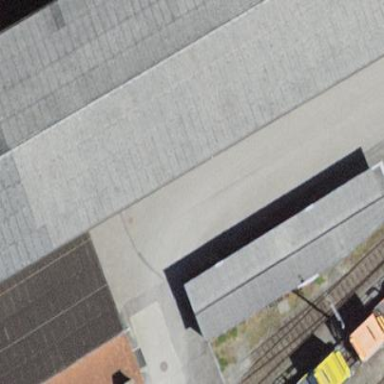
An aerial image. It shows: View of roof of building.